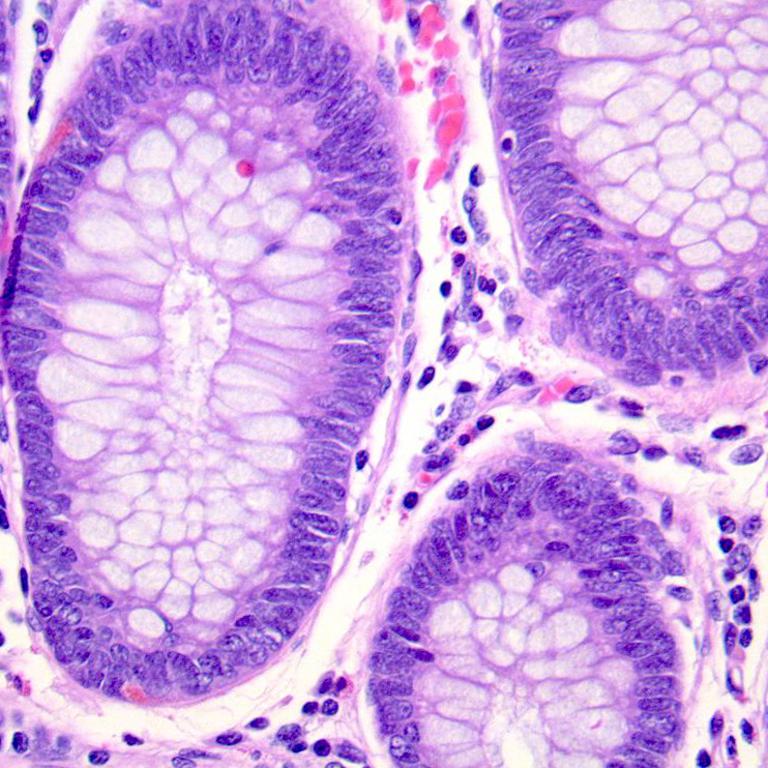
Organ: colon
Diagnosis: benign